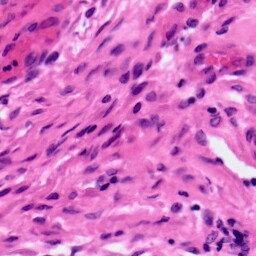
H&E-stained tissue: Ovarian